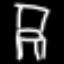
Label: chair